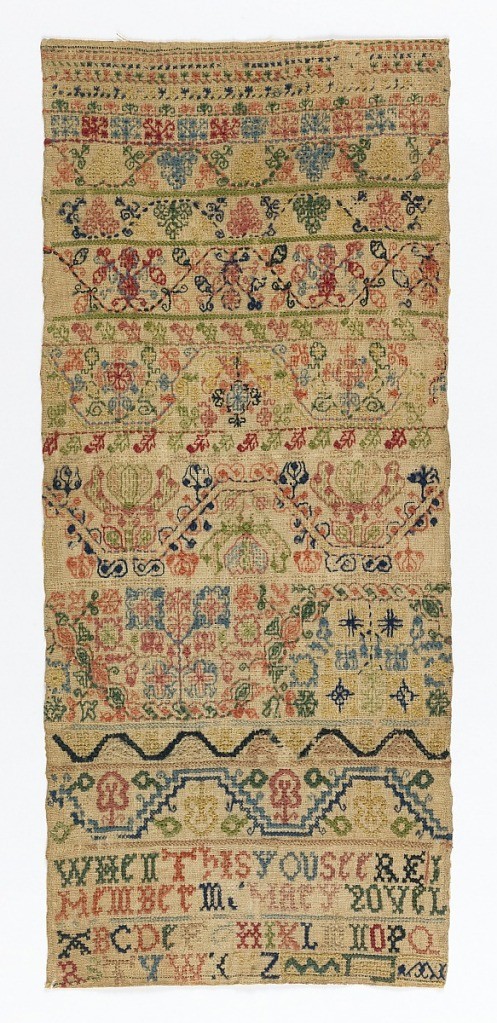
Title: Sampler
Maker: Mary Soveli (?), English
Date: early 18th century
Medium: wool embroidery on linen foundation Technique: embroidered in cross, running, back, star, rococo (Queen) and herringbone stitches on plain weave foundation
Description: Bands of pattern ending with the verse: "When this you see remember me Mary Soveli" and alphabet.